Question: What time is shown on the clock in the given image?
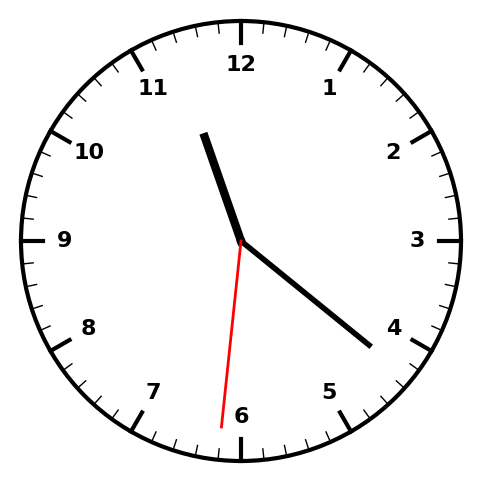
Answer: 11:21:31